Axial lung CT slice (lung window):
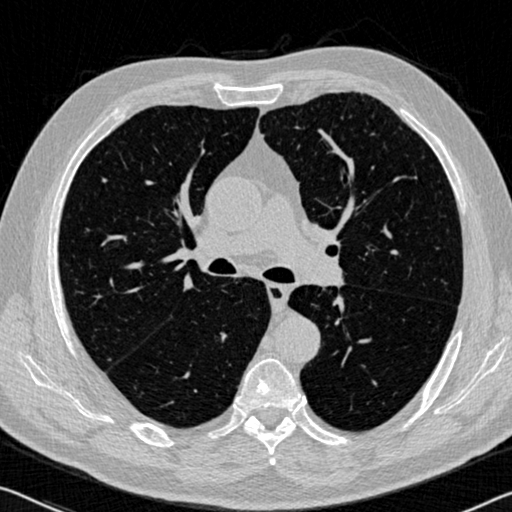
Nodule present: no